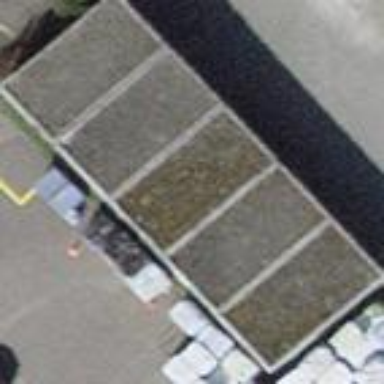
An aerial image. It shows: Group of garages.